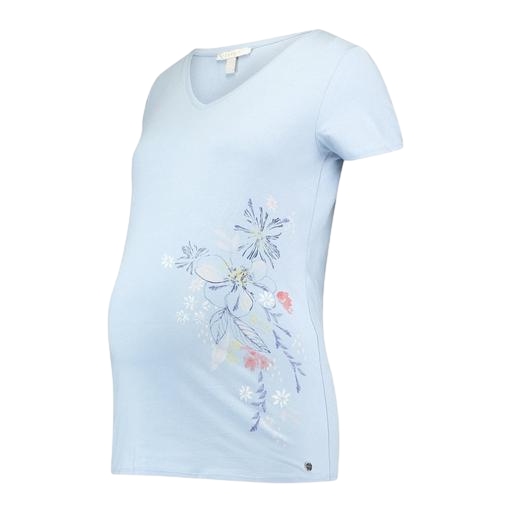
blue maternity top embroidery, blue embroidered tee, embroidered jersey t-shirt, white background